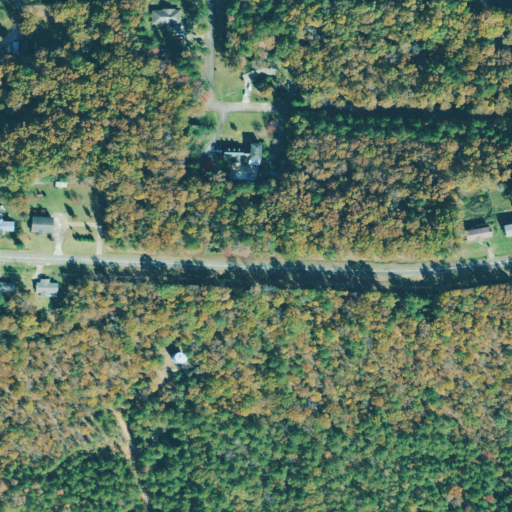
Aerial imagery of gap in Georgia named Hodo Gap containing deciduous forest, open development, low intensity development, evergreen forest, pasture, and mixed forest